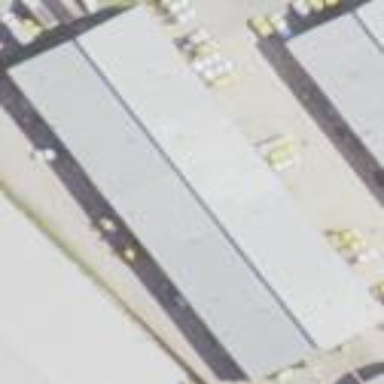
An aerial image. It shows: Commercial building.